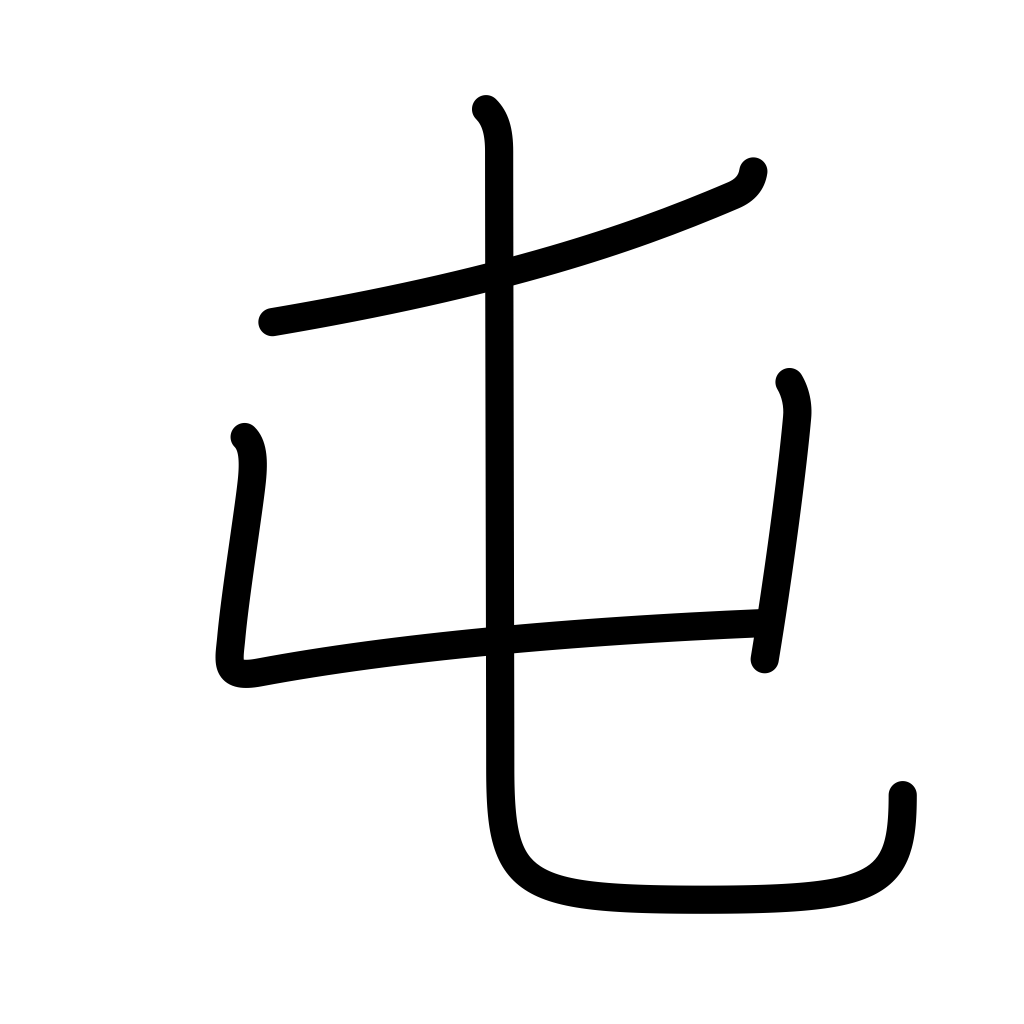
Meaning: barracks, police station, camp, ton